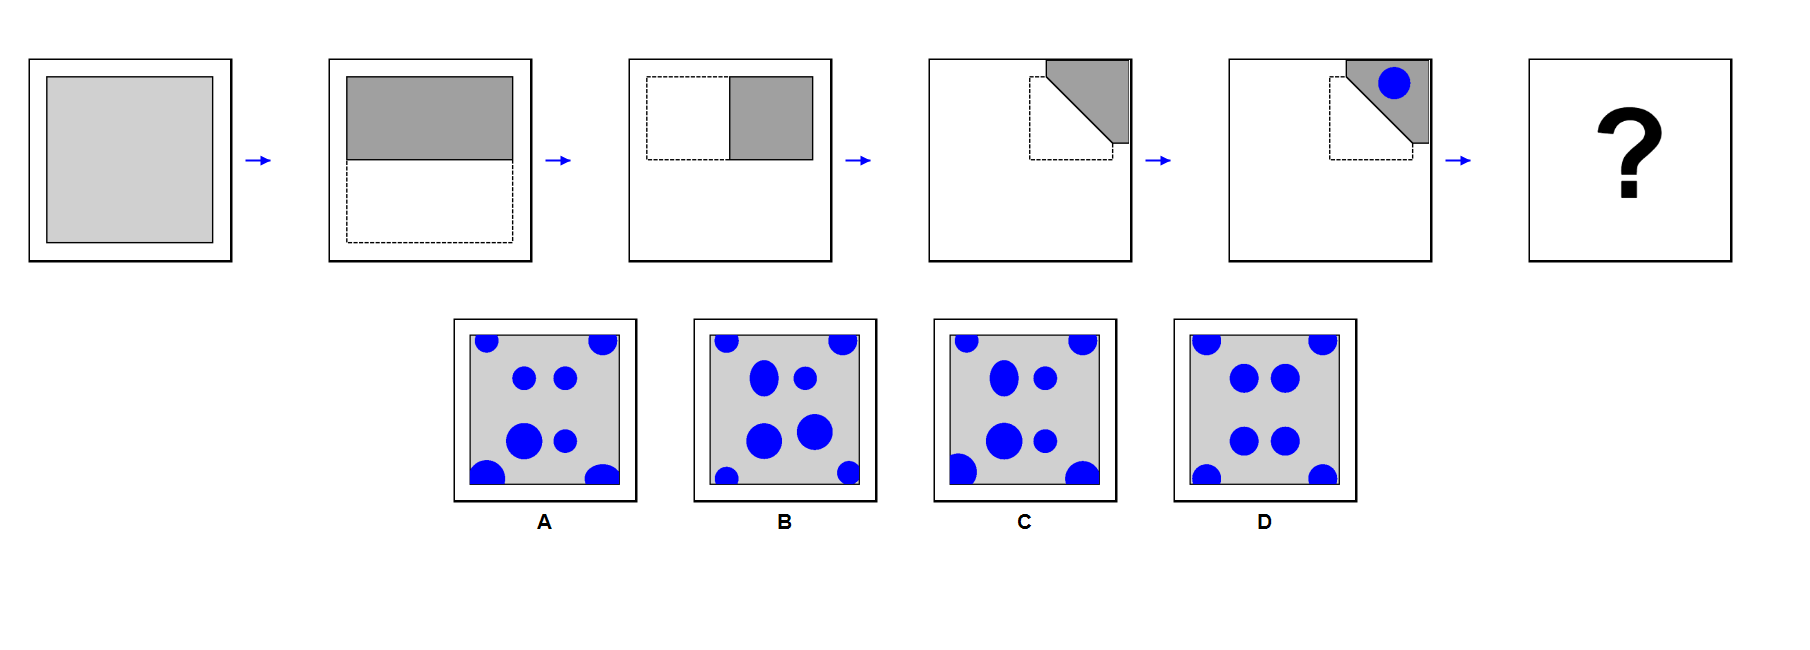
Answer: D